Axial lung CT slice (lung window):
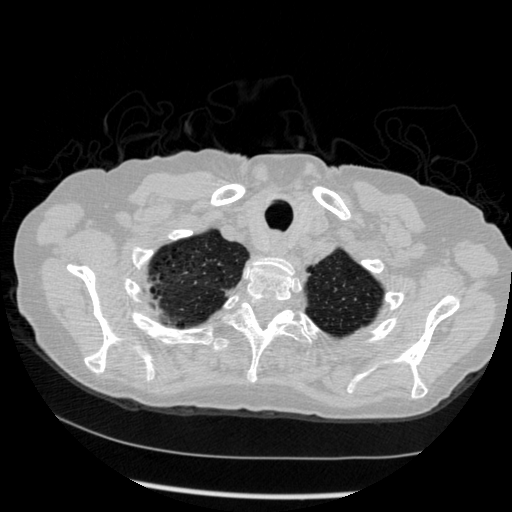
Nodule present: no